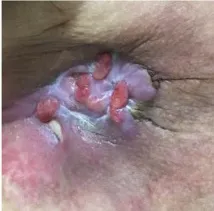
Sore and ulcers. (A) Severe sore at the first visit (with eight ulcers on right chest).
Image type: medical_photograph (skin_photograph)